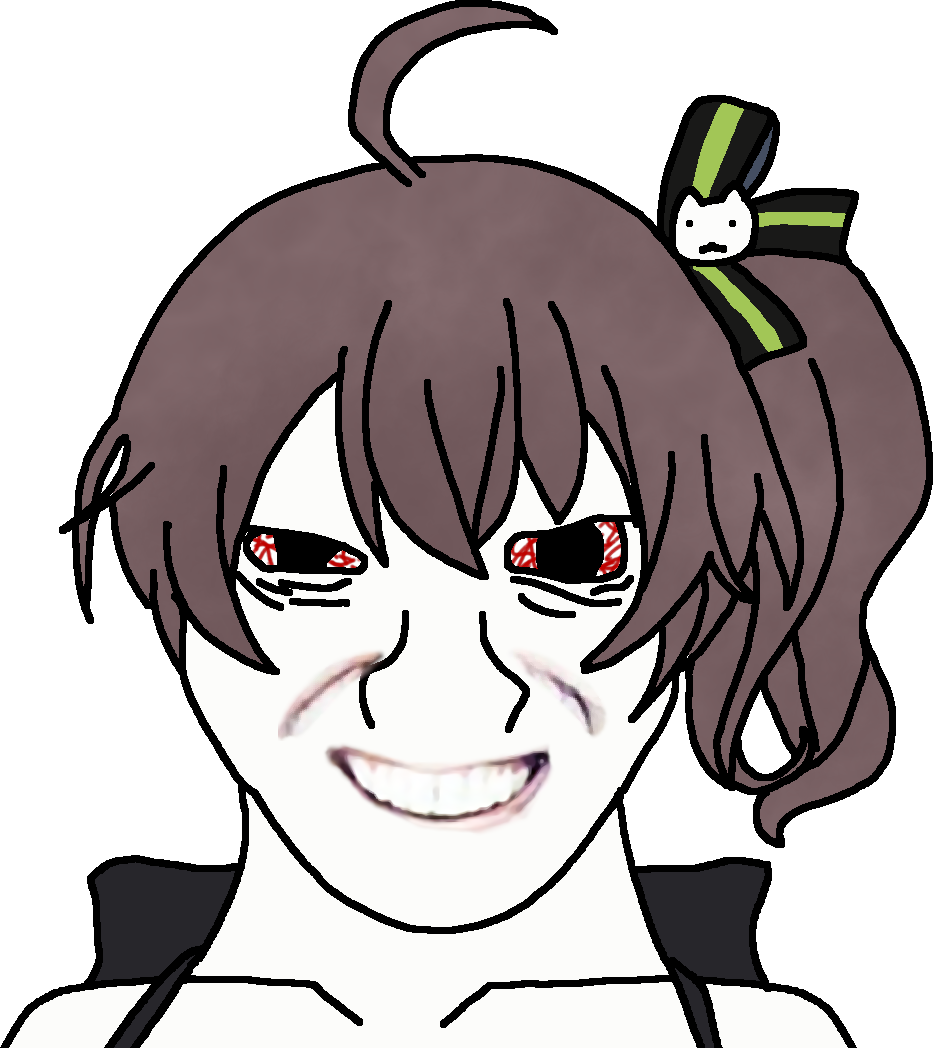
Label: 5_Coomer